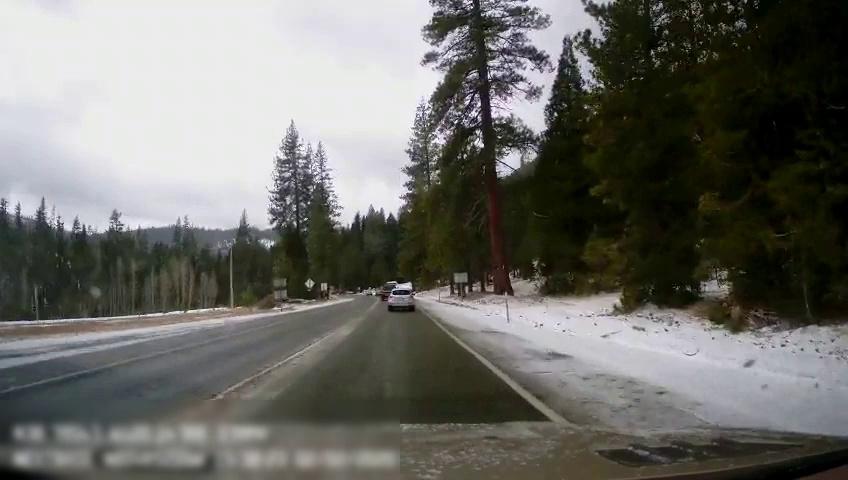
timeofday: Day
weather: Snowy
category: Drivable Space
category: Vehicles | Truck
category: Vehicles | SUV
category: Lanes | Current Lane
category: Lanes | Alternate Lane
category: Lanes | Opposite Lane
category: Lanes | Opposite Lane
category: Traffic | Signs